Field crop: tomato
Growth stage: 1
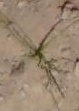
Species: cyperus